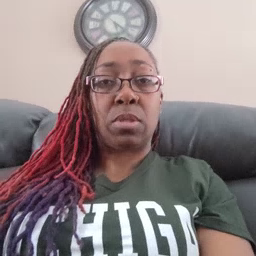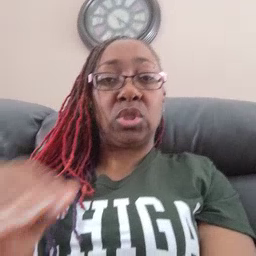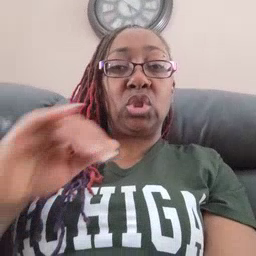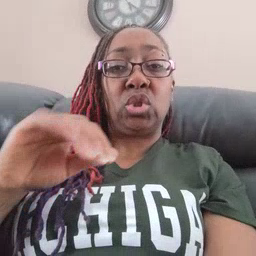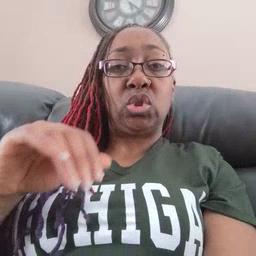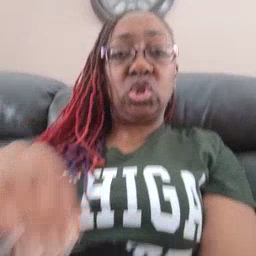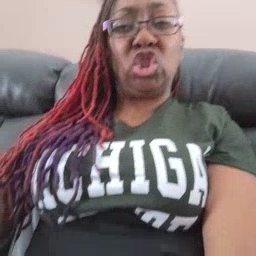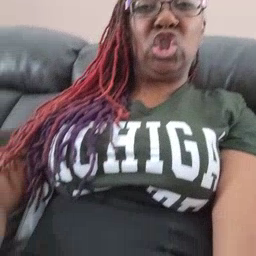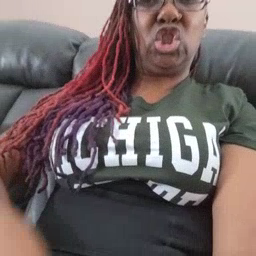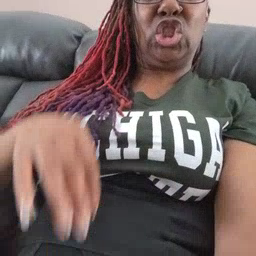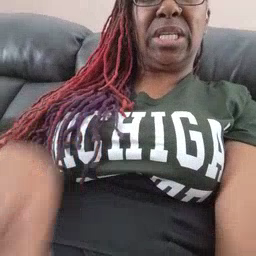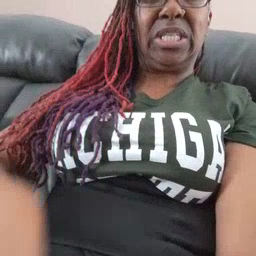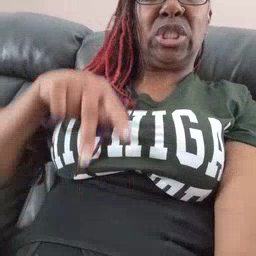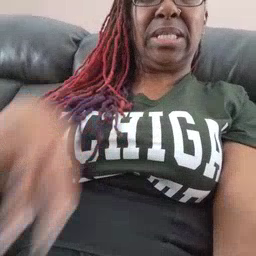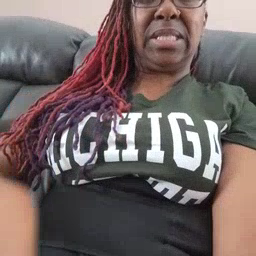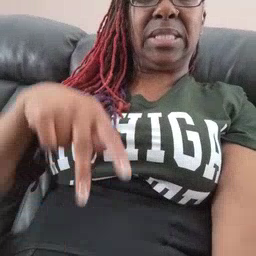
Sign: jeans